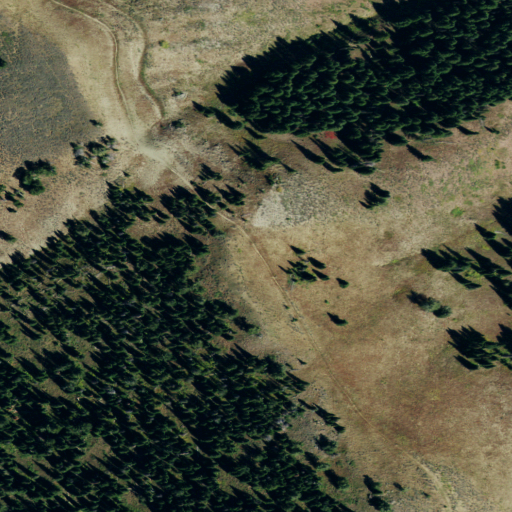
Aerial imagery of mountain in Idaho named Black Mountain containing evergreen forest, grassland, and shrub